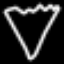
Label: diamond